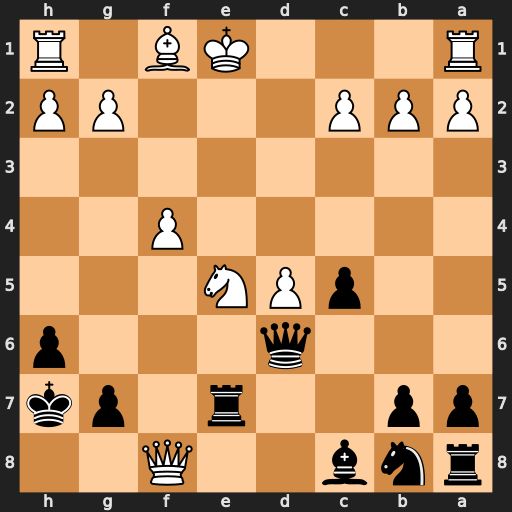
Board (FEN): rnb2Q2/pp2r1pk/3q3p/2pPN3/5P2/8/PPP3PP/R3KB1R
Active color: b
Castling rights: KQ
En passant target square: -
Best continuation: Rxe5+ fxe5 Qxf8